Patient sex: M
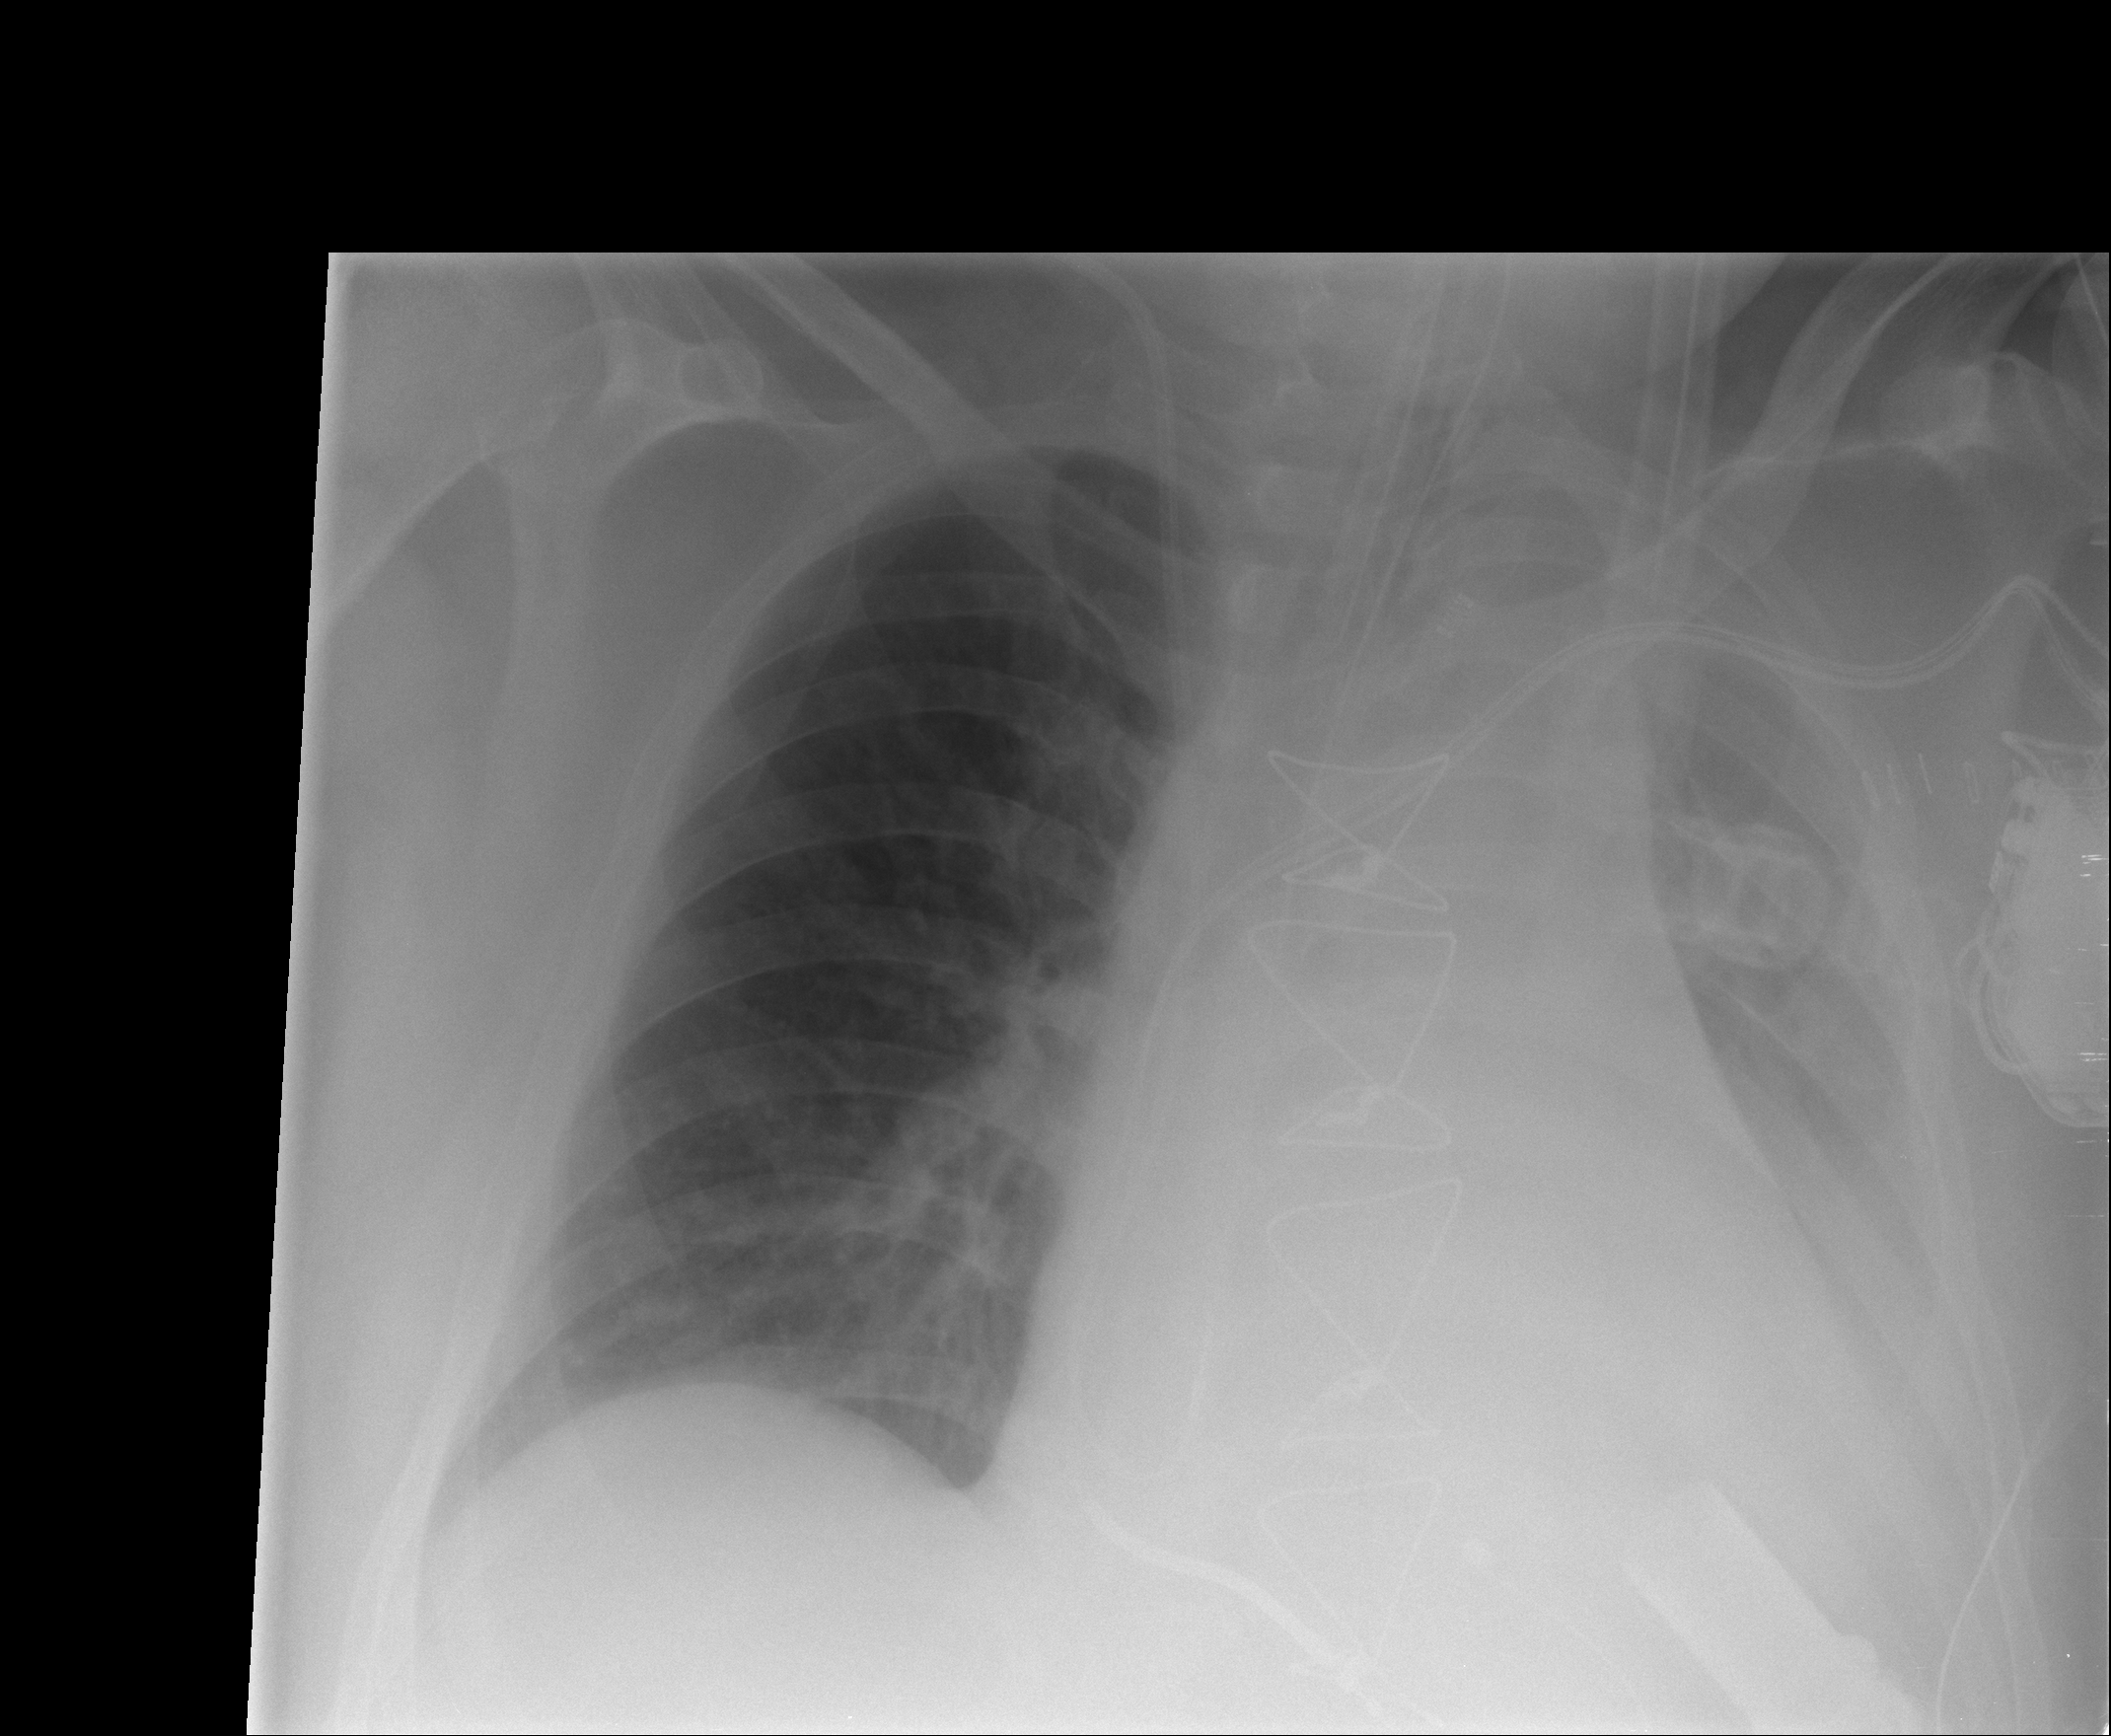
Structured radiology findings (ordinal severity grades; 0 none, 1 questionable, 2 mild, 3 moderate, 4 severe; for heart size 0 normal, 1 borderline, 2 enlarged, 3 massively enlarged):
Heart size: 2
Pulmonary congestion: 0
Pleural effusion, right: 0
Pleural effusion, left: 3
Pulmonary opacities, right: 0
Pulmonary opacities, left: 0
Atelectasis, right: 0
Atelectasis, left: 0